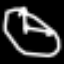
Label: clock